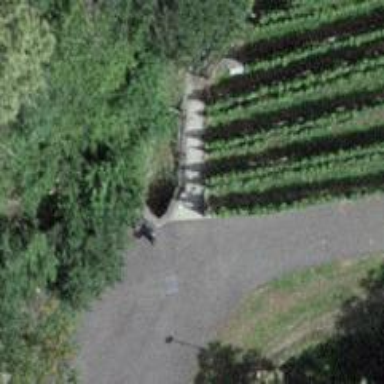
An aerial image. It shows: Set of steps on the road.